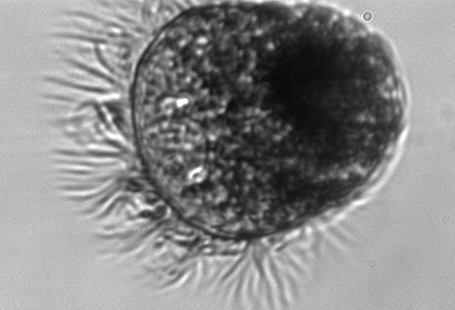
Label: Pelagostrobilidium